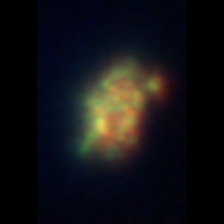
Taxon: Unknown_detritus
Group: Unknown